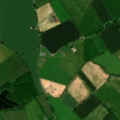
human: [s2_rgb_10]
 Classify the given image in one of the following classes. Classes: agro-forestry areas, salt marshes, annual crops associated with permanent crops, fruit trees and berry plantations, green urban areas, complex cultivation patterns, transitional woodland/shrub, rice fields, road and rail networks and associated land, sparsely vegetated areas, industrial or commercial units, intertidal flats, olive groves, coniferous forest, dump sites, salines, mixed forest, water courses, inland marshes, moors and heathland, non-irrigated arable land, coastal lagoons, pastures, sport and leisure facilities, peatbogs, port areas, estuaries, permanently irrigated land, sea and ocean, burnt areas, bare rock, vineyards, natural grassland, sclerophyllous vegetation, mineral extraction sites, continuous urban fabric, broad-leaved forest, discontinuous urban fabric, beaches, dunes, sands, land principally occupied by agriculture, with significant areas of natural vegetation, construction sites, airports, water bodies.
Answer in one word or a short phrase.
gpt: non-irrigated arable land, pastures, complex cultivation patterns, transitional woodland/shrub